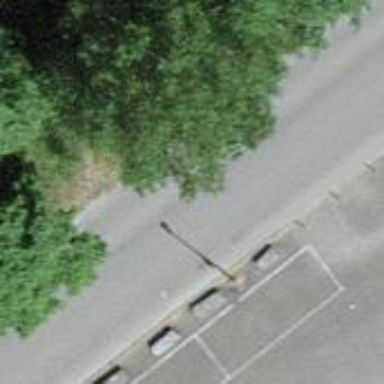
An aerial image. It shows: Asphalt road in residential area.